Interaction volume radius: 10 \u00c5
Interaction volume height: 15 \u00c5
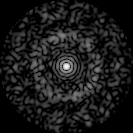
Disorder parameter: 0.8073